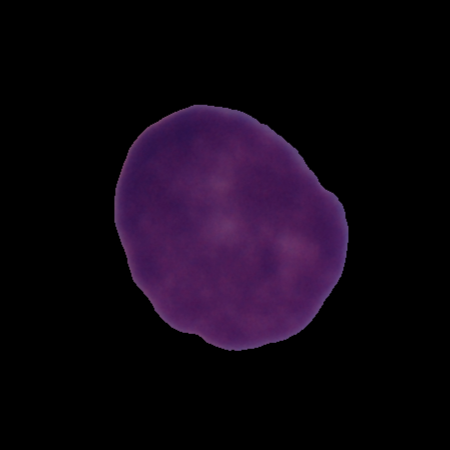
Label: cancer